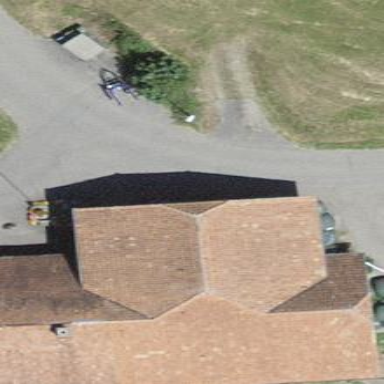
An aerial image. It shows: Farm building.